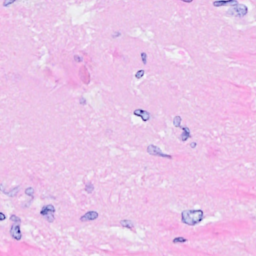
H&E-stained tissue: Breast